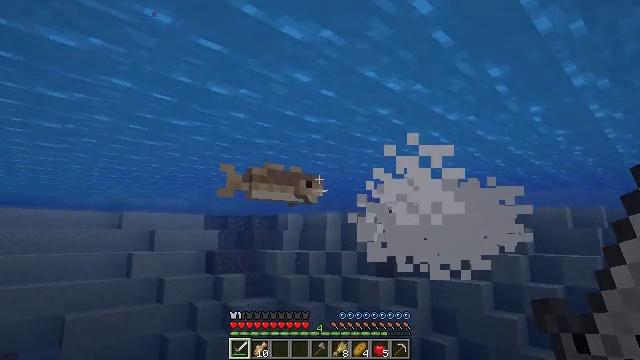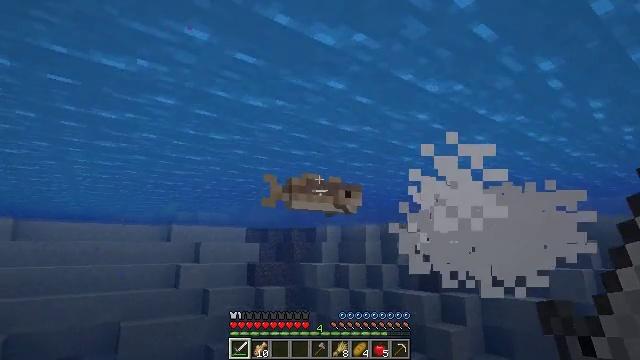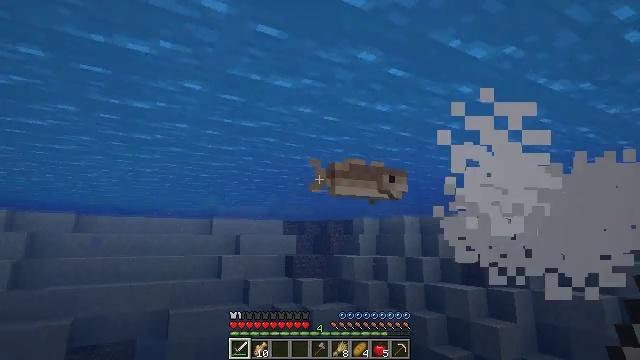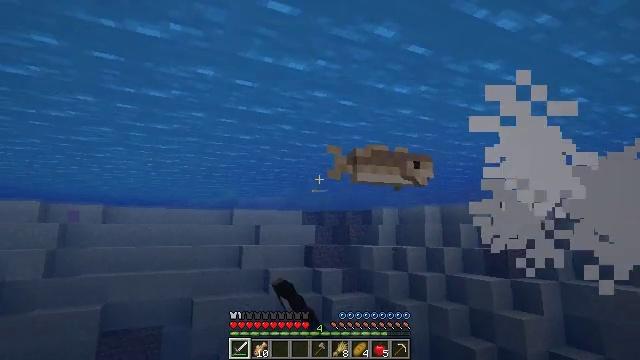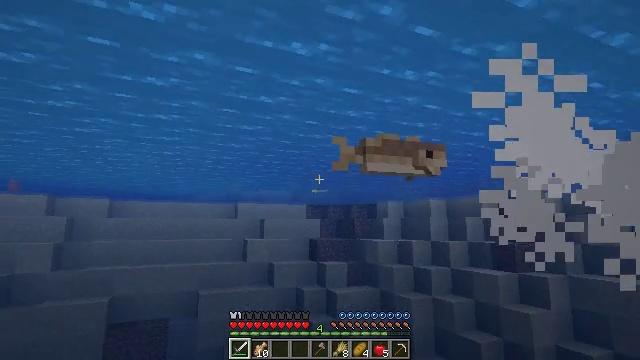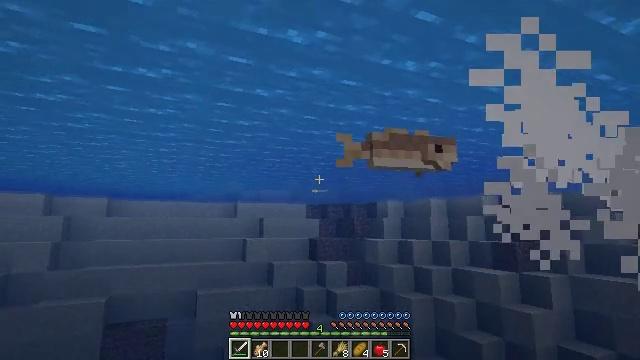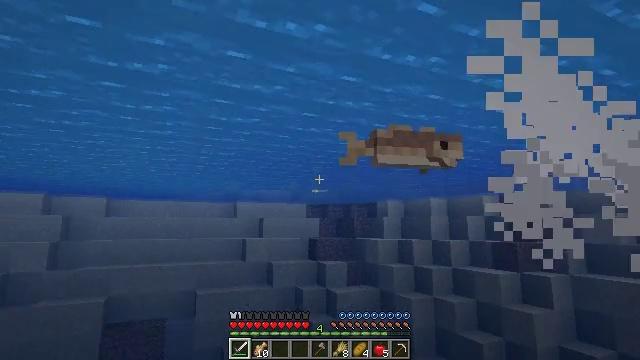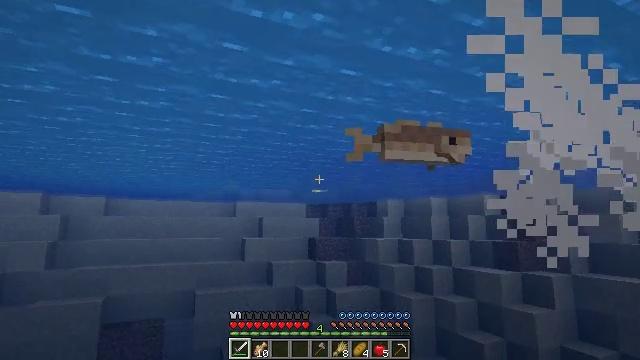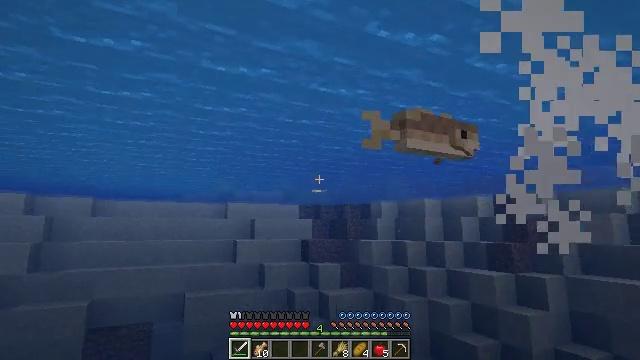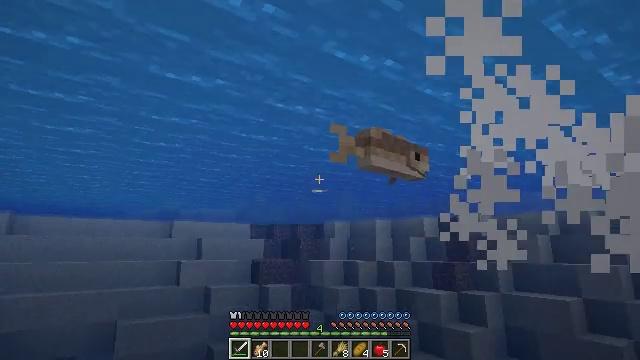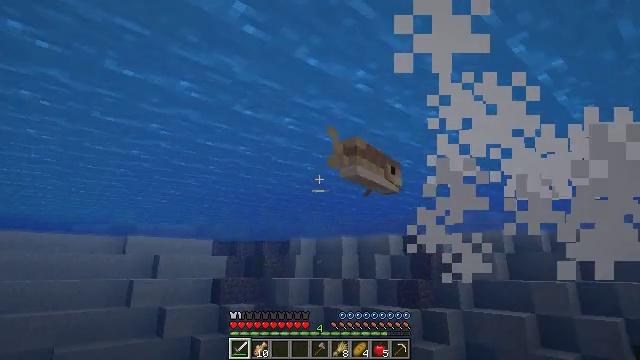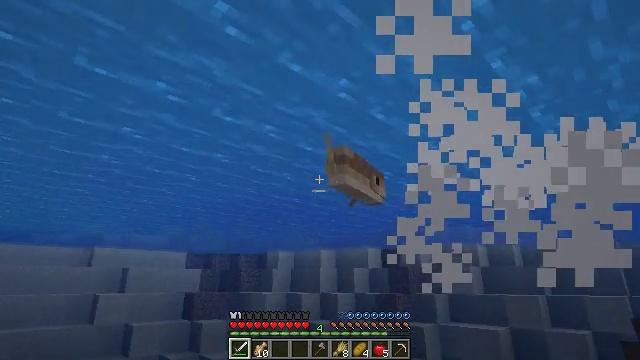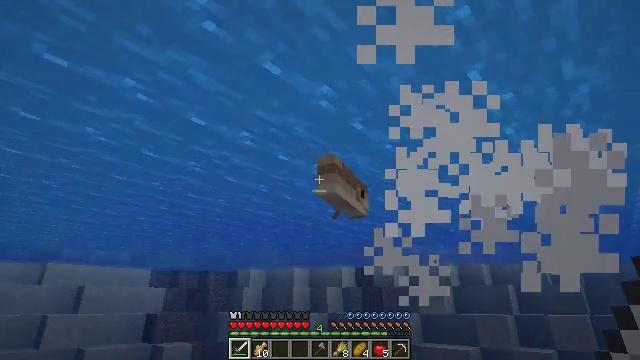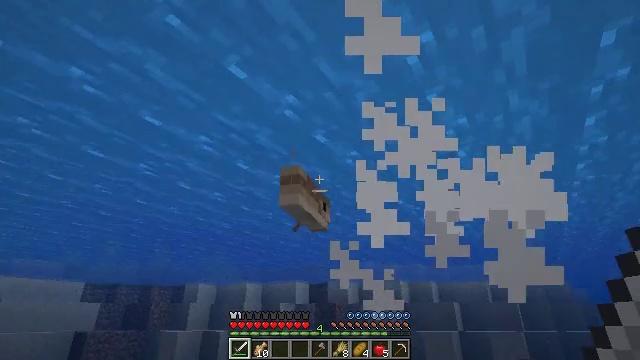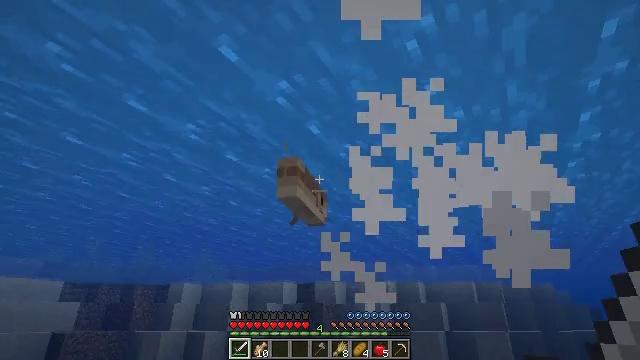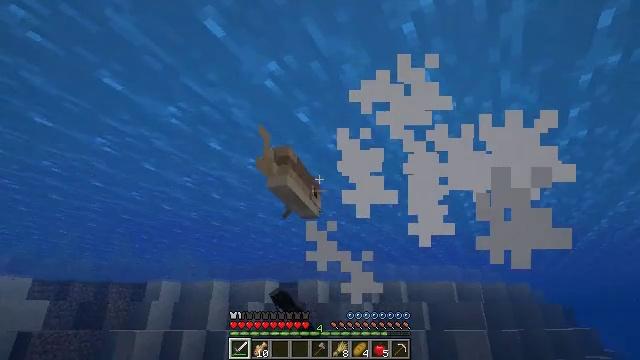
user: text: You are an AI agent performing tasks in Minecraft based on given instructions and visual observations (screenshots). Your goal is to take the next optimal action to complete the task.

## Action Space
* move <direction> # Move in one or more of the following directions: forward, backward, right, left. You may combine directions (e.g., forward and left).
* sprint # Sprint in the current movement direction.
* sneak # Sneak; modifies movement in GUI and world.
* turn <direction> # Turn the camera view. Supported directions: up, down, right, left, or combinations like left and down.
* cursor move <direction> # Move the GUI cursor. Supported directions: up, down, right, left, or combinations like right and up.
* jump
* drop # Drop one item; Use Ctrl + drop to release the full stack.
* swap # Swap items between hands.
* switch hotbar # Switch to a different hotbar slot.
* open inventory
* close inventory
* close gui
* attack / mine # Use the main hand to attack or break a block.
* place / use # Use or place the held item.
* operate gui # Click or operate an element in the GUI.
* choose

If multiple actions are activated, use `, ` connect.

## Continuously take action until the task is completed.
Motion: motion action
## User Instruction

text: Hunt fish.
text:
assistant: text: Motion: move forward, turn left and up
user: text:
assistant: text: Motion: move forward, turn left and down, attack / mine
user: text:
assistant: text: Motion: move forward, turn left and down, attack / mine
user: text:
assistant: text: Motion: move forward, turn down, attack / mine
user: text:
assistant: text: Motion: move forward, attack / mine
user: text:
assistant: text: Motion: move forward
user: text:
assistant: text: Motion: move forward
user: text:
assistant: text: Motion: move forward, turn right
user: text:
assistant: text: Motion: move forward, turn right and up
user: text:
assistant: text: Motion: move forward, turn right and up
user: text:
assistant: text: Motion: move forward, turn right and up
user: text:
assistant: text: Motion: move forward, turn right and up
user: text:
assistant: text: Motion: move forward, turn right and up
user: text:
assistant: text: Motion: move forward, turn right, attack / mine
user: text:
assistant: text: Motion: move forward, turn right, attack / mine
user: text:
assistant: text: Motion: move forward, turn right, attack / mine
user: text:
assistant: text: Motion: move forward
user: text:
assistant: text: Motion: move forward
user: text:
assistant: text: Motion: no_op